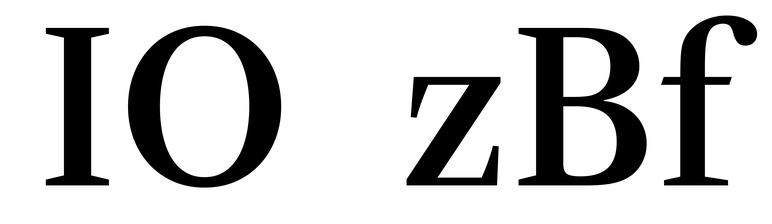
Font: LibreCaslonText_Medium